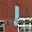
Label: 1